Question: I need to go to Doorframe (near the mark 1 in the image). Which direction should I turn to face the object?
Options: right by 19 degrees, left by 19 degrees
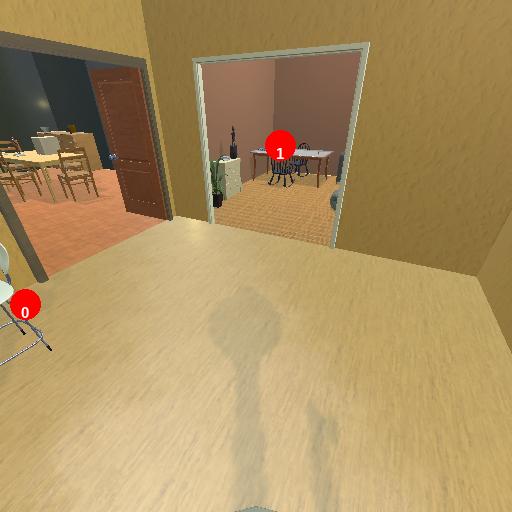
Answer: right by 19 degrees